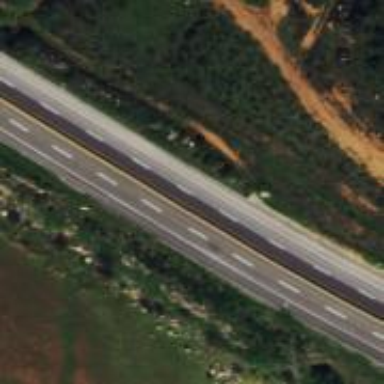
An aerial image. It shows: Asphalt motorway.